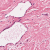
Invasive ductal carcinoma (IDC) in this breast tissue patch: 0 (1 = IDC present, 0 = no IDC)